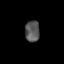
Tissue: lung
Cell type: Endothelial cells
Senescence score: 0.5621
Nuclear area (px): 304
Mean DAPI intensity: 86.487